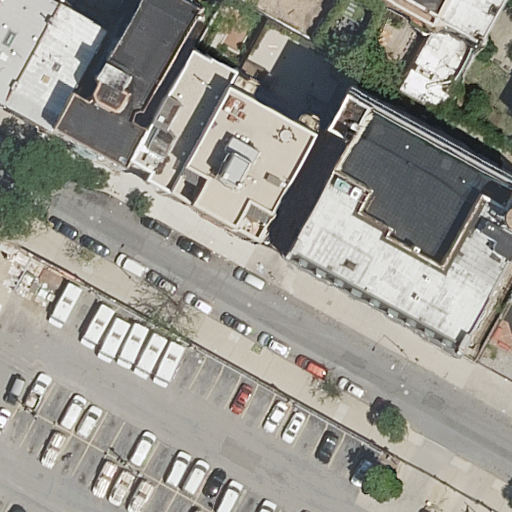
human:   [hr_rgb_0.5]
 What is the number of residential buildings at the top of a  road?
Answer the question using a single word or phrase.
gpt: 9

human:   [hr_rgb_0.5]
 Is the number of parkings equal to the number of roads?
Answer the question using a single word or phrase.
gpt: no

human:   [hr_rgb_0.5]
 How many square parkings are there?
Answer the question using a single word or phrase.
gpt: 0

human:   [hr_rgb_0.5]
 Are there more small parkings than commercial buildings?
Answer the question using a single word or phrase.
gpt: no

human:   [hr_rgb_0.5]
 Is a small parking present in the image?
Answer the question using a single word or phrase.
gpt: no

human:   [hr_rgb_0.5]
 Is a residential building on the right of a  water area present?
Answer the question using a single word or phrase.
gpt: no

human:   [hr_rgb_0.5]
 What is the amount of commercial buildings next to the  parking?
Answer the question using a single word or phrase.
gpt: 0

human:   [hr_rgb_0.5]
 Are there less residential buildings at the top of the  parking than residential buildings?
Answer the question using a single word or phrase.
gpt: no

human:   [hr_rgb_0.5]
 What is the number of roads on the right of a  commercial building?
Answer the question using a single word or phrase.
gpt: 0

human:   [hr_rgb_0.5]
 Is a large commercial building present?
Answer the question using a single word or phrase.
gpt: no

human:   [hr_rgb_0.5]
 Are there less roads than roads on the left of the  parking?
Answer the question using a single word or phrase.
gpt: no

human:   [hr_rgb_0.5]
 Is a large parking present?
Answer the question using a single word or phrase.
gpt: yes

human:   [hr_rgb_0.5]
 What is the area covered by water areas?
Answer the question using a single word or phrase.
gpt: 0m2

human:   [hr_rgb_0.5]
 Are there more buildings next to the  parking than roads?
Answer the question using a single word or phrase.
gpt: yes

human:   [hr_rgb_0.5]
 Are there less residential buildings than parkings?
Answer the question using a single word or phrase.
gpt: no

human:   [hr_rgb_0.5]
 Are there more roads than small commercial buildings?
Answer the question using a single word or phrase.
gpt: yes

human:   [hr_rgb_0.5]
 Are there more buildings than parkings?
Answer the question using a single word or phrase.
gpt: yes

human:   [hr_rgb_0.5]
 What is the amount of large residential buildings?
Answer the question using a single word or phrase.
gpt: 1

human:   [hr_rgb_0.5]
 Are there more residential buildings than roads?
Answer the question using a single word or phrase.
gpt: yes

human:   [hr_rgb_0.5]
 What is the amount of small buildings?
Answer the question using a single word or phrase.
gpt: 4

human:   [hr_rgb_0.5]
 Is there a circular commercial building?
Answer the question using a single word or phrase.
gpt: no

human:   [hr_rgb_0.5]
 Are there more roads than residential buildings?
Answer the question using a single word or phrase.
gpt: no

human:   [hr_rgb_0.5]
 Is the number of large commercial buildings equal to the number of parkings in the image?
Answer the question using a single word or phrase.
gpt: no

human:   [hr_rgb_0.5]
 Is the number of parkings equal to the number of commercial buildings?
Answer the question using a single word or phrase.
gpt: no

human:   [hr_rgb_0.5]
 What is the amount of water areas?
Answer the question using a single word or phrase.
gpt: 0

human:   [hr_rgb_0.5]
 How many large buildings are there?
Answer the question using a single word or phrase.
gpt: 1

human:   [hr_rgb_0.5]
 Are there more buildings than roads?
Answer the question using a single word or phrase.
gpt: yes

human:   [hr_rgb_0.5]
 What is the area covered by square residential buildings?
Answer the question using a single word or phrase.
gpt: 0m2

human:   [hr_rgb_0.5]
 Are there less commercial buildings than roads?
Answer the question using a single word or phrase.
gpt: yes

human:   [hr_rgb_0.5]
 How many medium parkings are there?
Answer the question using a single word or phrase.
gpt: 0

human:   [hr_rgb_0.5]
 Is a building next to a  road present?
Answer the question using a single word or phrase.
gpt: yes

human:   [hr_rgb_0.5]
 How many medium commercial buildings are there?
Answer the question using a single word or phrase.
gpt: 0

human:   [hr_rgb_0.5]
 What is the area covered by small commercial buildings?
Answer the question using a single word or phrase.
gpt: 0m2

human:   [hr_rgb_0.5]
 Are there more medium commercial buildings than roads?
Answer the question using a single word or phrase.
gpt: no

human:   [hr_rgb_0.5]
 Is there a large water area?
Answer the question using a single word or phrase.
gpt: no

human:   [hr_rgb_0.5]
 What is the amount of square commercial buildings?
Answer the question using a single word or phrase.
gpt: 0